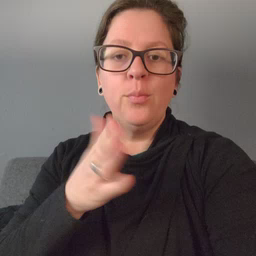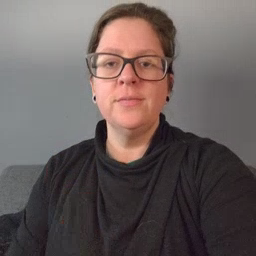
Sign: book